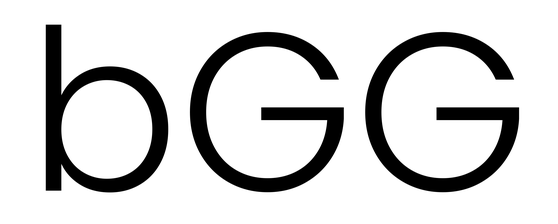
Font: Poppins-Light